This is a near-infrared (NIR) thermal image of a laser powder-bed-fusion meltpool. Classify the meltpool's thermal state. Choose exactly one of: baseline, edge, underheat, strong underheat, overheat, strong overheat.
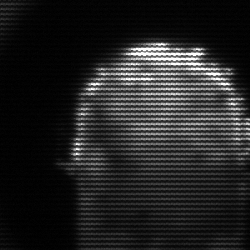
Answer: baseline